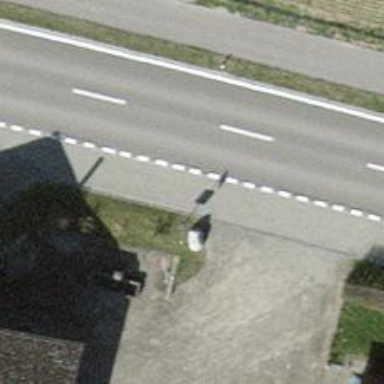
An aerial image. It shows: Bus stop with platform for public transport.